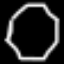
Label: octagon